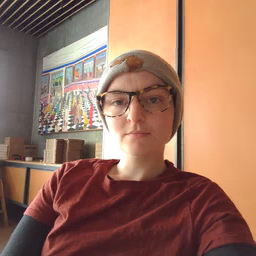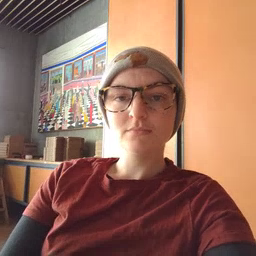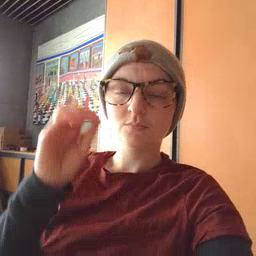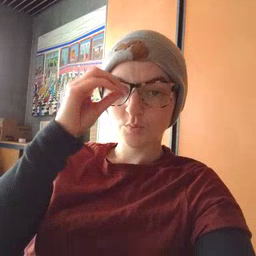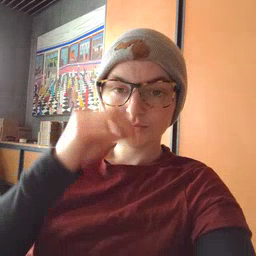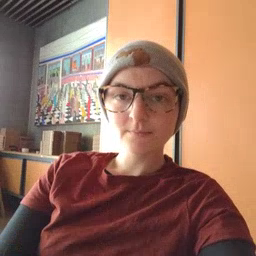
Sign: owl